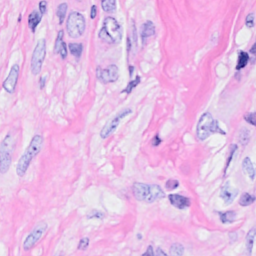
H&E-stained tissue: Breast